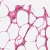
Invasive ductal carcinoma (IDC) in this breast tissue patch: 0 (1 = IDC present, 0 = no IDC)